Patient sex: F
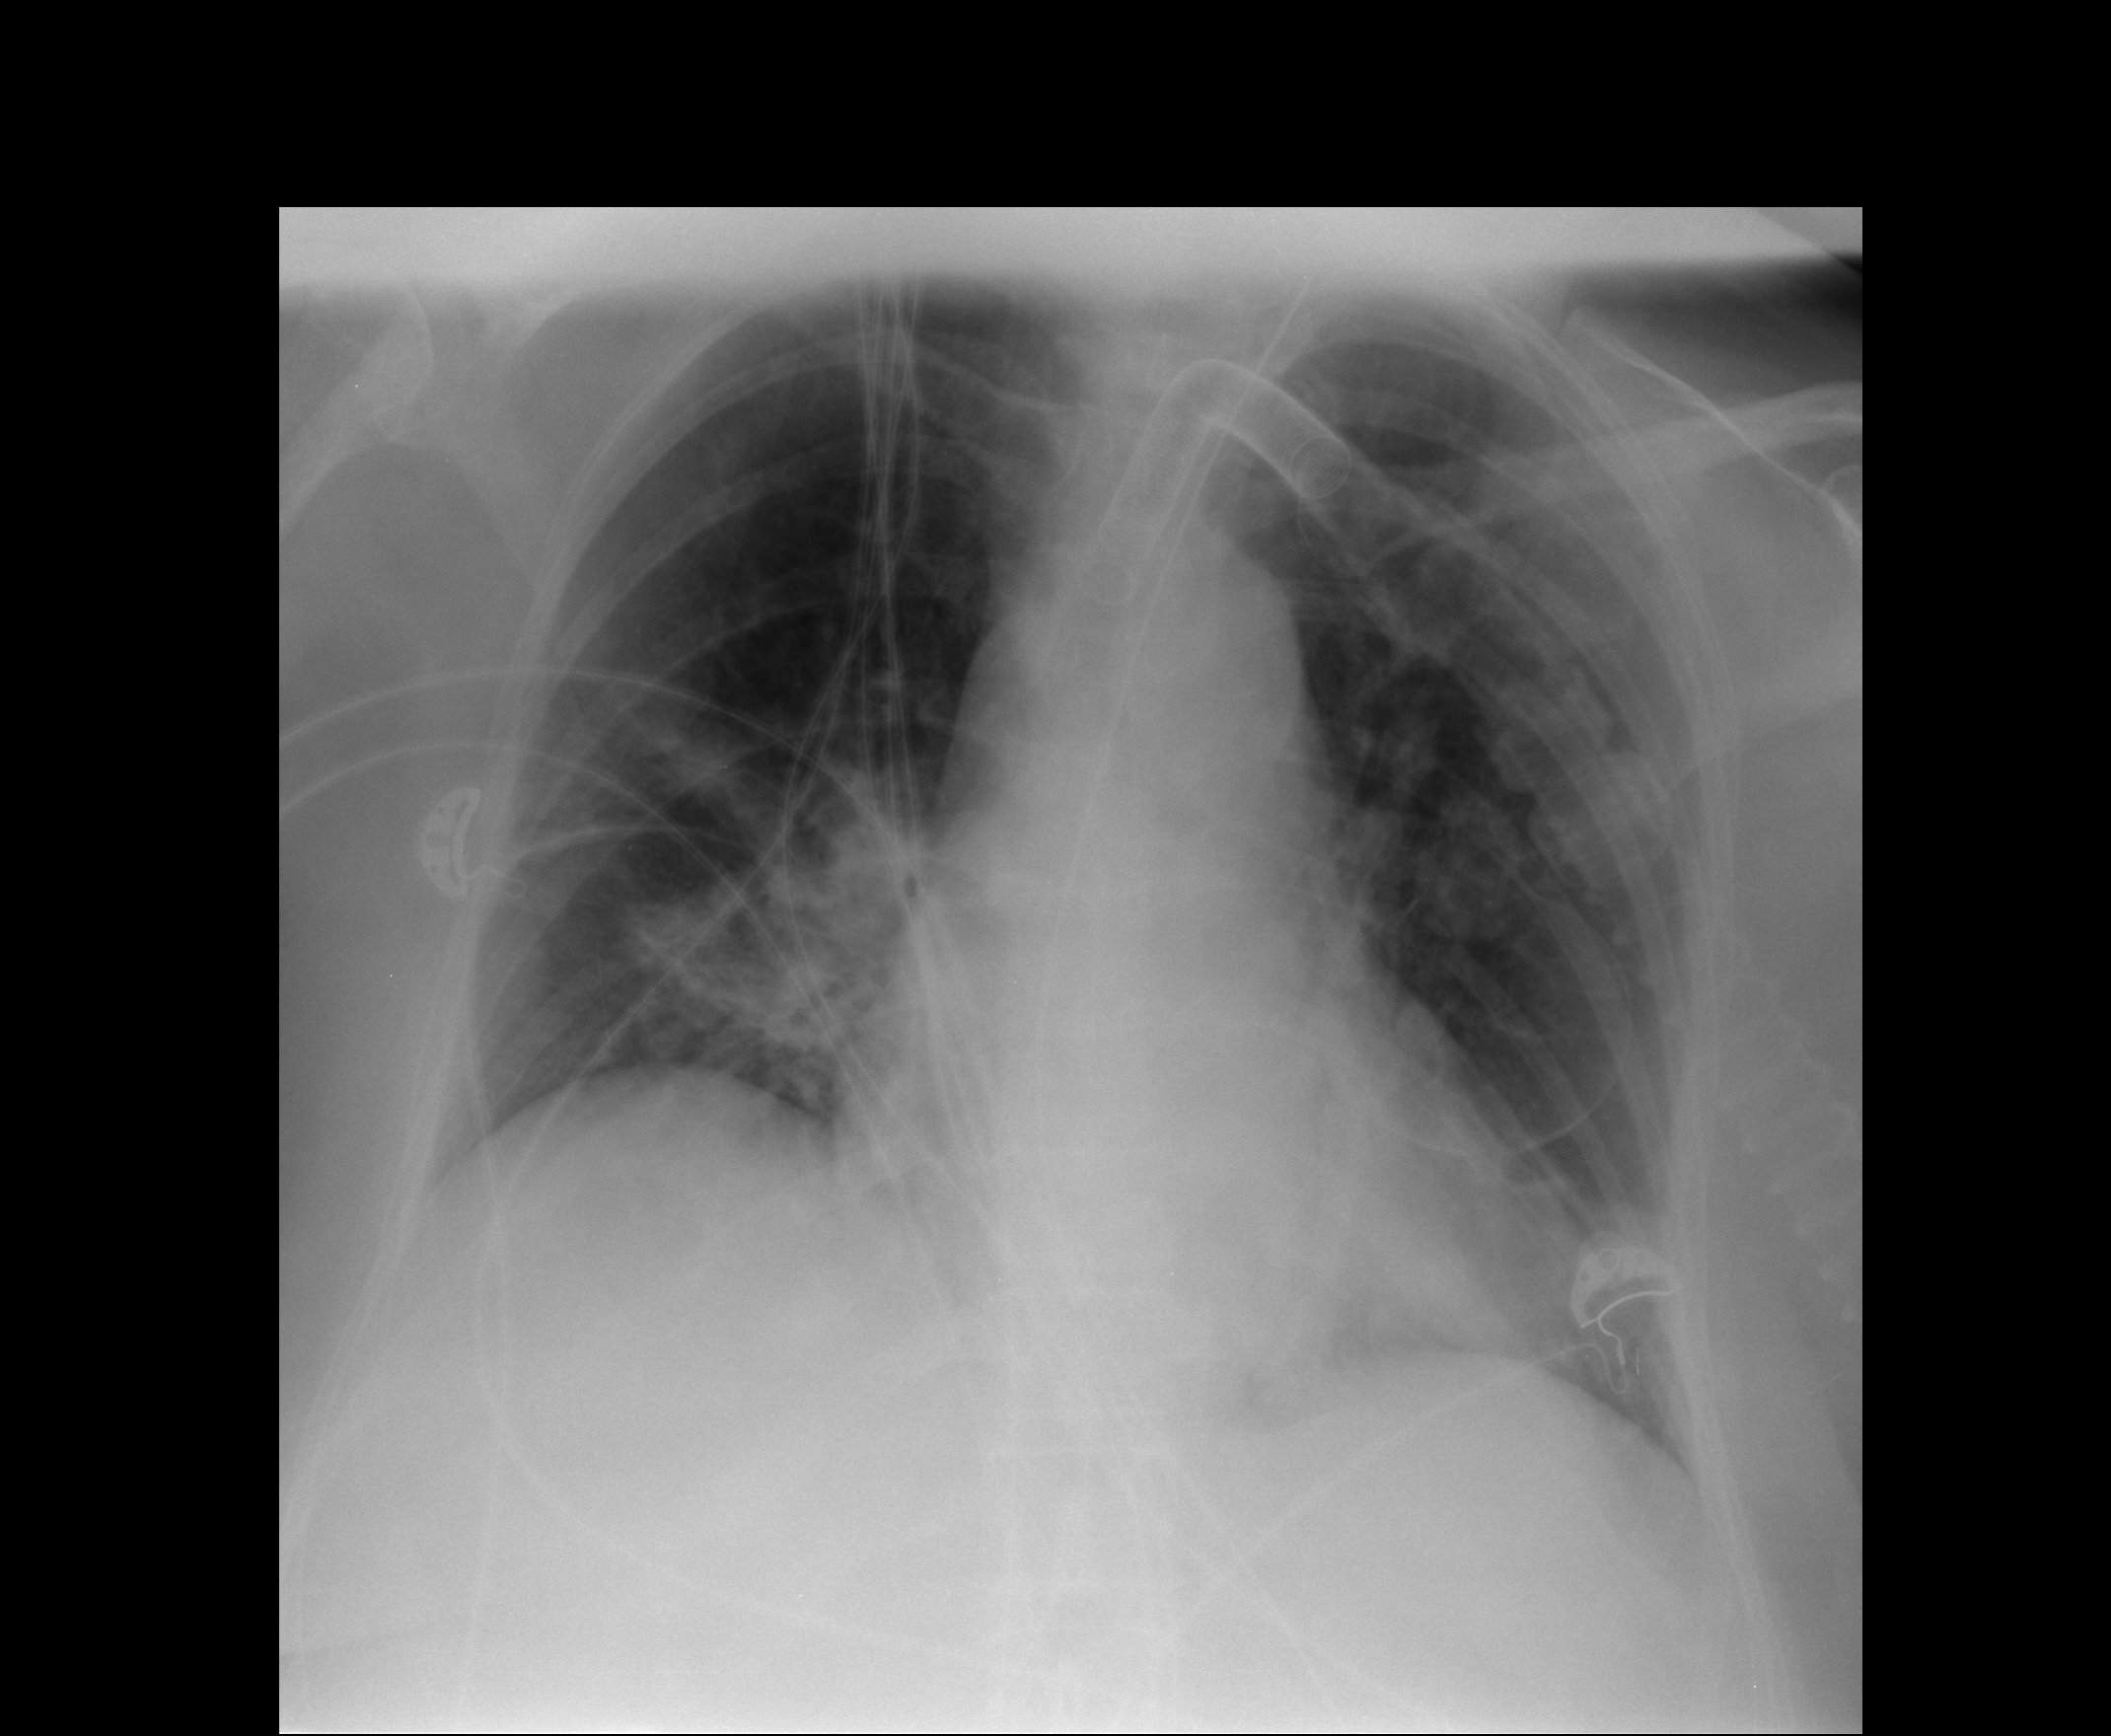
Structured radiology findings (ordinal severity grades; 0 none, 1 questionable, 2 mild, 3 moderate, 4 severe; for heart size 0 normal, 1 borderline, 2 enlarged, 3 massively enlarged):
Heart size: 1
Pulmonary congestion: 2
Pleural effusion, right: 0
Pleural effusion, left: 0
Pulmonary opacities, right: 2
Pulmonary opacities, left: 0
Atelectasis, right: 2
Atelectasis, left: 2